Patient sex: M
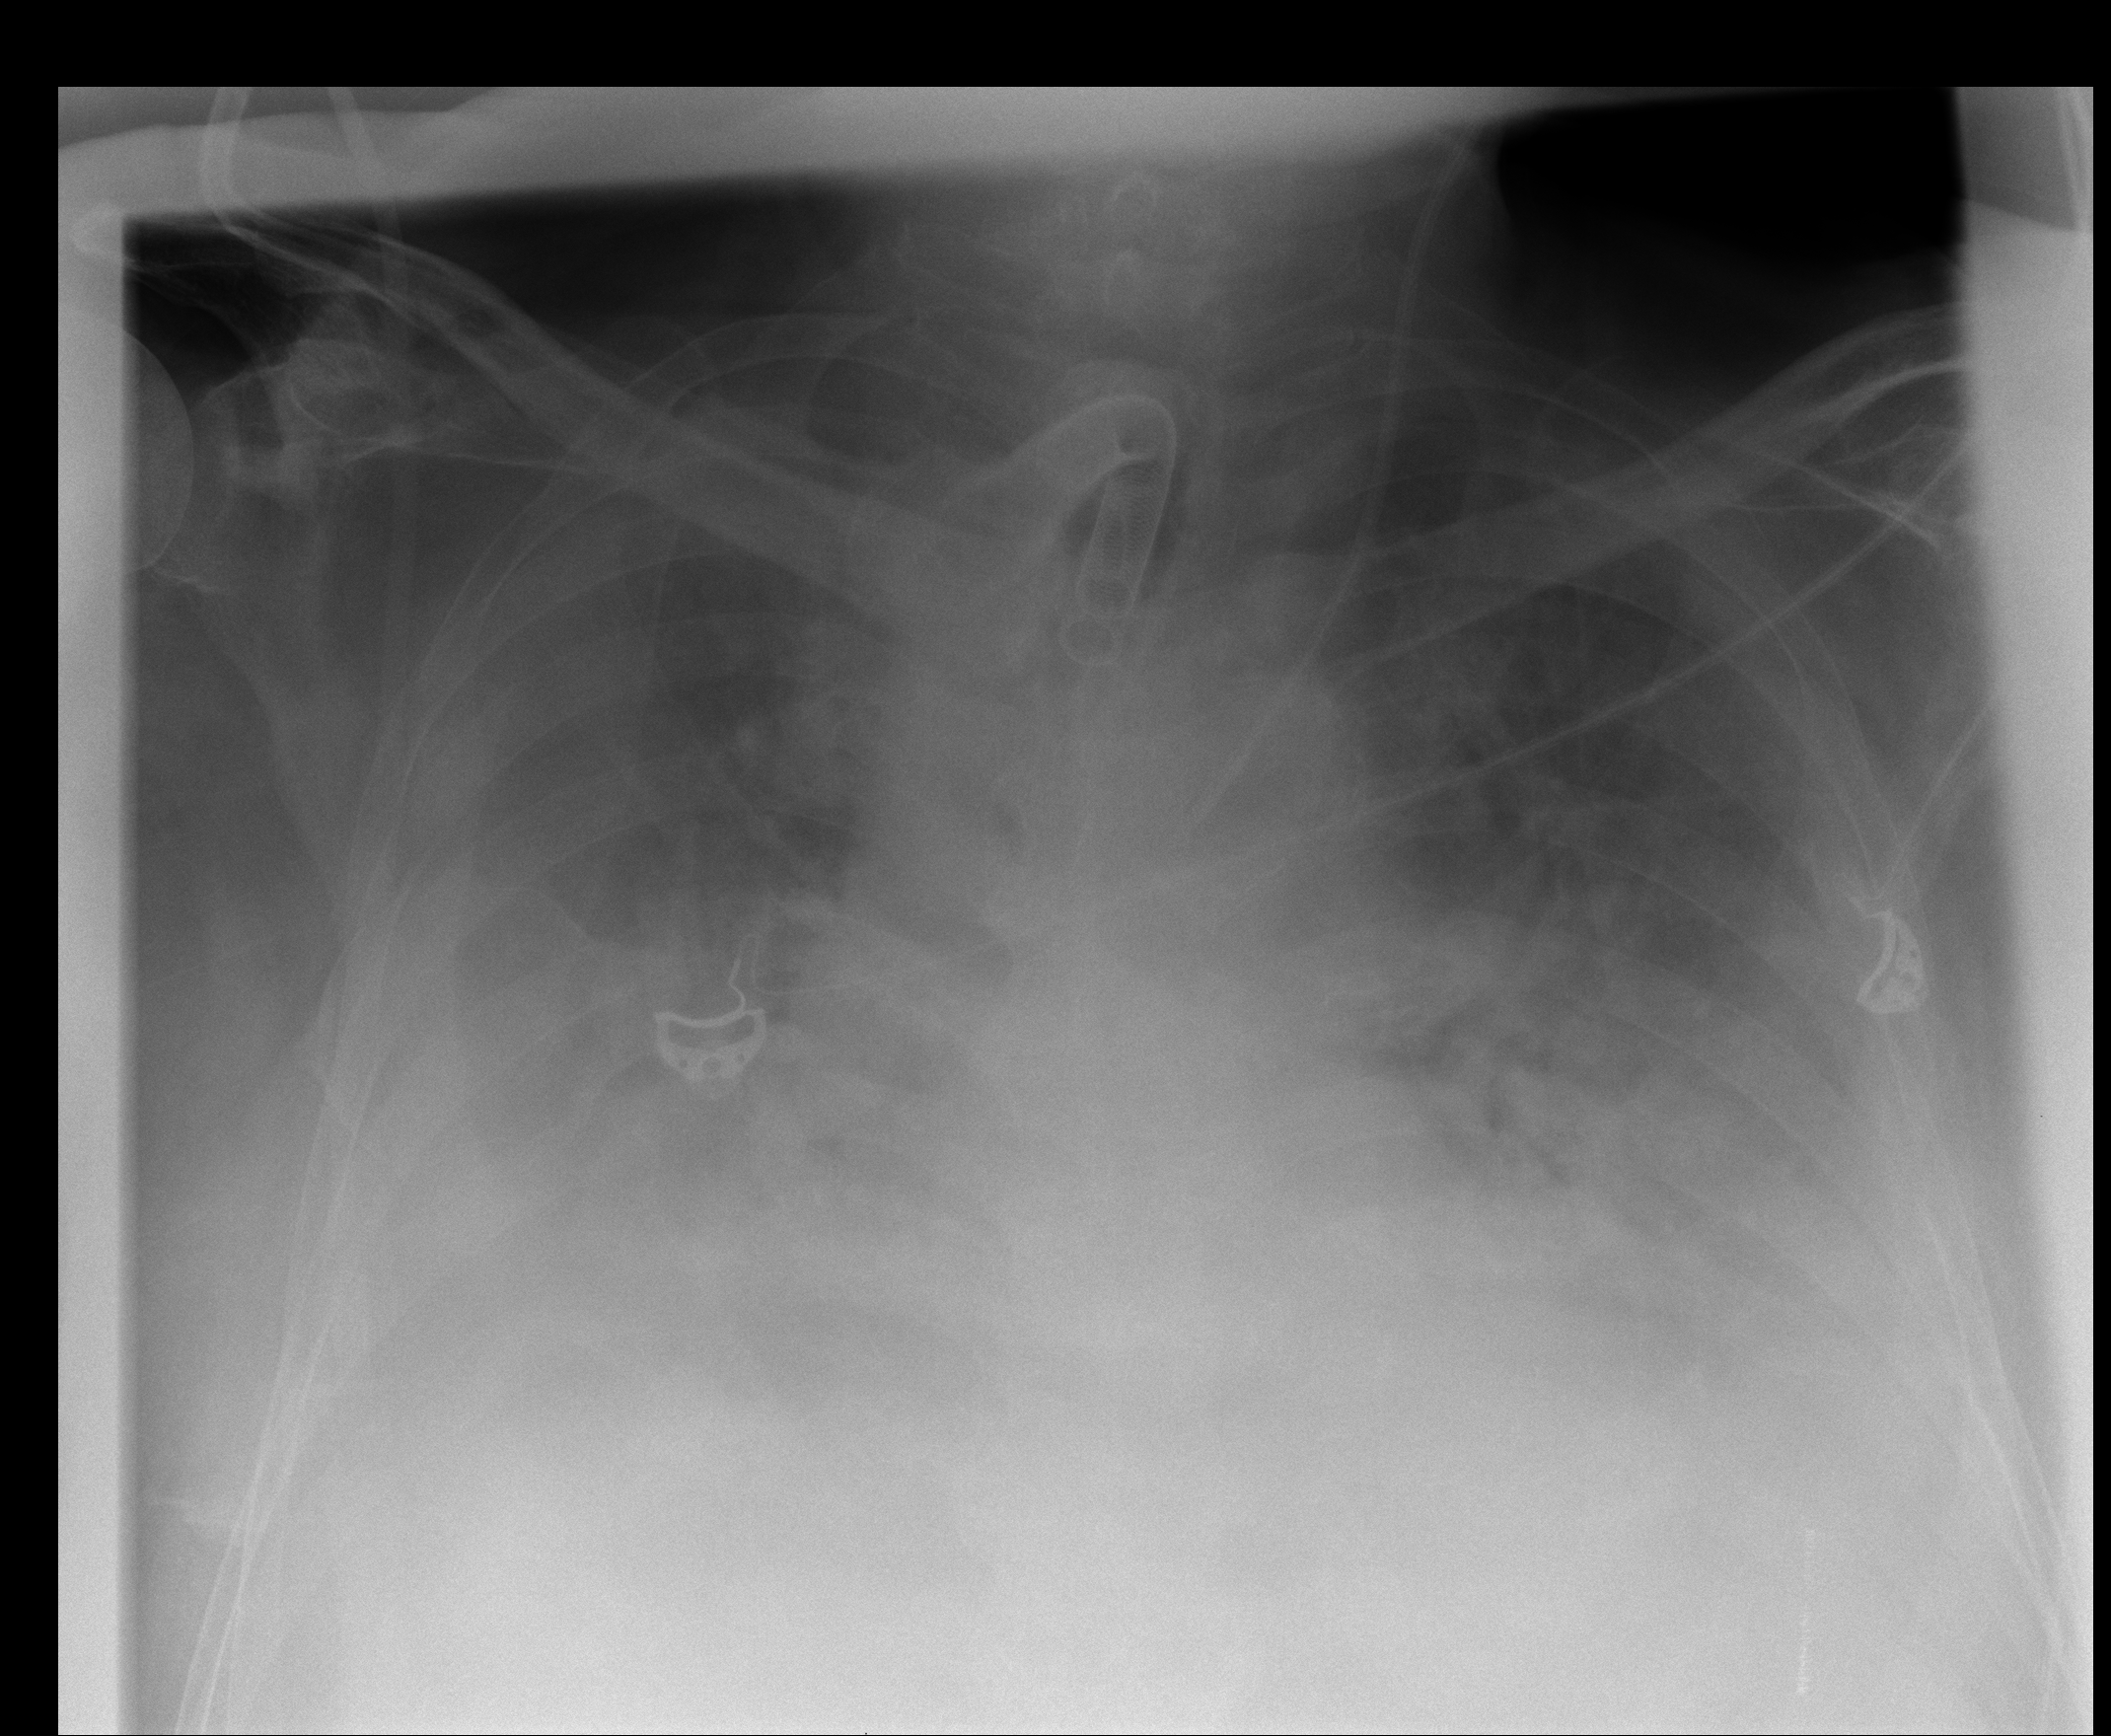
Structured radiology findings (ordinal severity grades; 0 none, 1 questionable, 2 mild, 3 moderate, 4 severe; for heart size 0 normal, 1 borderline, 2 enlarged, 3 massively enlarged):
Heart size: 2
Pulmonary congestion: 3
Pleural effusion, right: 3
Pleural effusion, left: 3
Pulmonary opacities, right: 3
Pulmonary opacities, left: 3
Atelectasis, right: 4
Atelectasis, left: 4